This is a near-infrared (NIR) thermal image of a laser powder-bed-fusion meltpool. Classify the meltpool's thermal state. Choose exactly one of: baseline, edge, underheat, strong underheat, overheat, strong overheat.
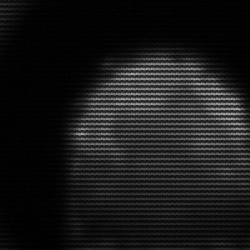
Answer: edge